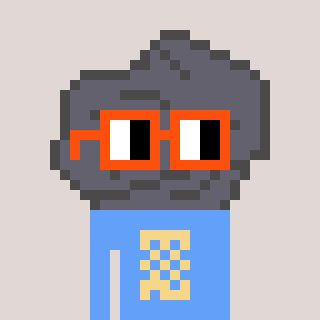
a pixel art character with square orange glasses, a rock-shaped head and a blue-colored body on a warm background